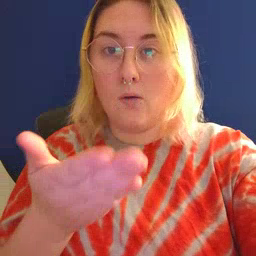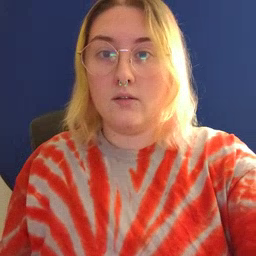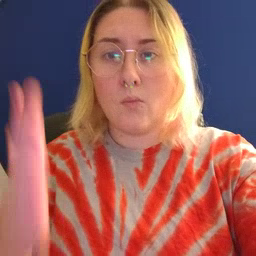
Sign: all